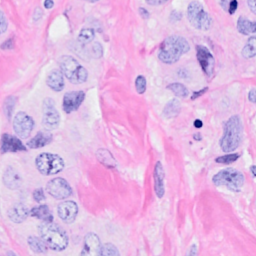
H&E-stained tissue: Breast